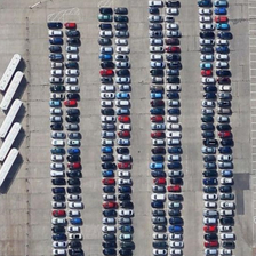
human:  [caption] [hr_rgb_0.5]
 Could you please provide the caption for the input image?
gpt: Eight rows of cars were neatly arranged beside the five white buildings.

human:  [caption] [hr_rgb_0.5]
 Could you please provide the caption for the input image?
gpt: Eight rows of cars lined up neatly beside five white buildings.

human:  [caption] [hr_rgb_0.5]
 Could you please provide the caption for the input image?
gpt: Eight rows of cars lined up neatly alongside five white buildings .

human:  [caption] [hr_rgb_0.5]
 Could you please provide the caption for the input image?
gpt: Eight rows of cars were neatly placed beside five white buildings.

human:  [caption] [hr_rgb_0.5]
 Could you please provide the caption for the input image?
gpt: Eight rows of cars lined up neatly beside the five white buildings.